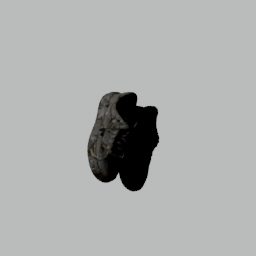
Label: people